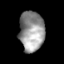
Tissue: skin
Cell type: Epithelial cells
Senescence score: 0.2738
Nuclear area (px): 977
Mean DAPI intensity: 151.241